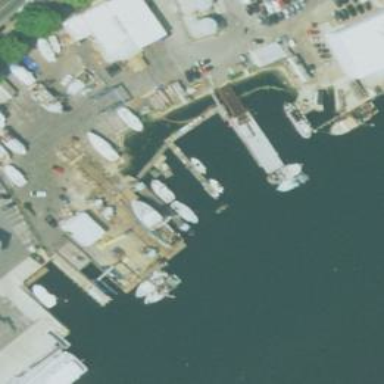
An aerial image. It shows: Man-made pier.